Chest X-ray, AP view. Patient: 74 years old, sex F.
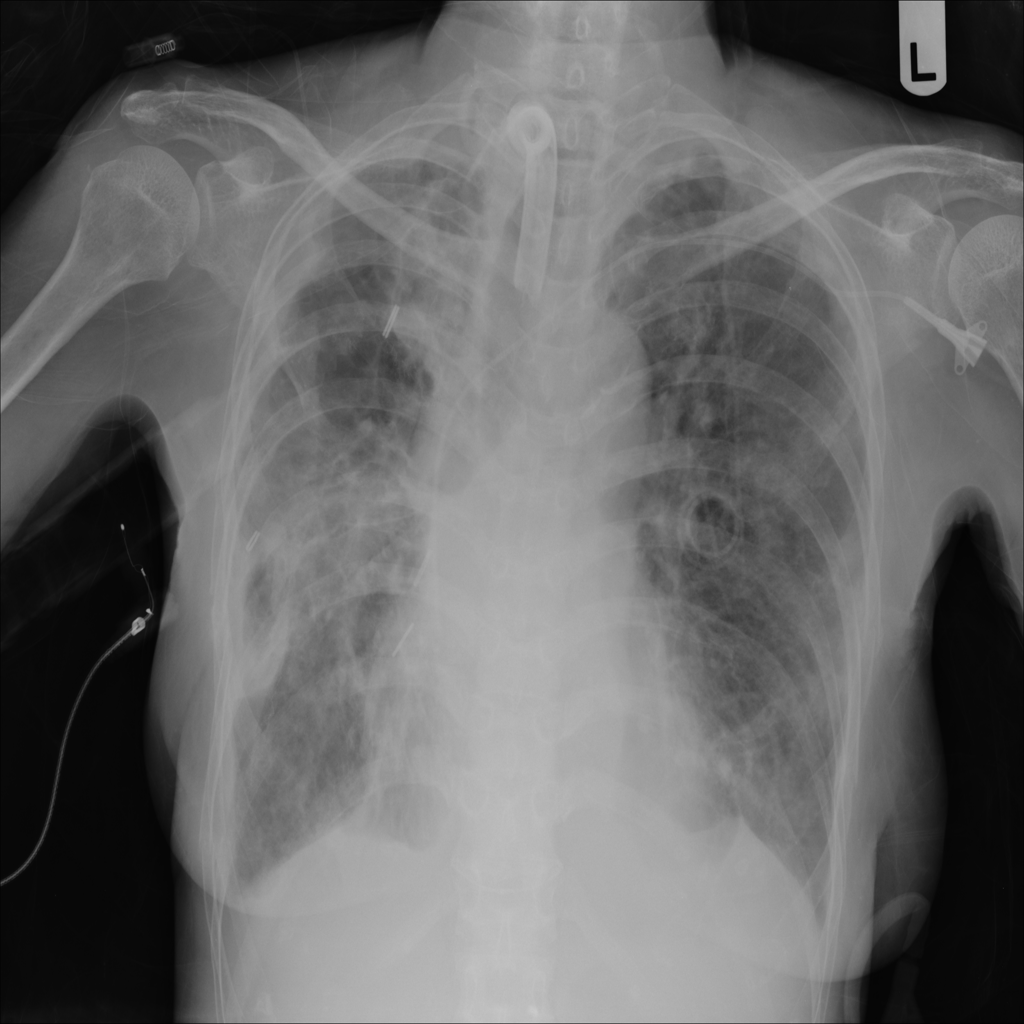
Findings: Effusion, Infiltration